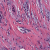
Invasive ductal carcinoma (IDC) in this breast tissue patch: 1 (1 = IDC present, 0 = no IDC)